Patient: sex M, age 52
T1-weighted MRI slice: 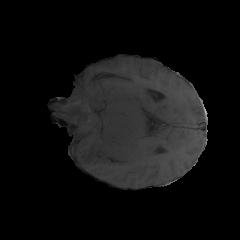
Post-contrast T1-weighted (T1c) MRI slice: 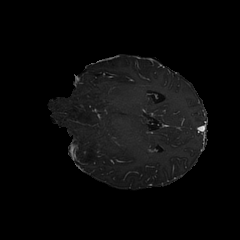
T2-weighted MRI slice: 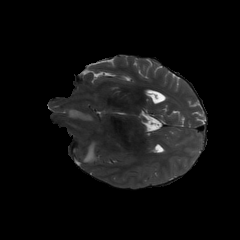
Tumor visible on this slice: yes
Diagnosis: Glioblastoma, IDH-wildtype
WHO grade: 4